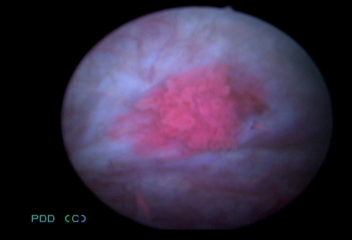
Modality: BLC
Class: Malignant
Subclass: LowGradePapillary
Lesion: L1
Stage: Ta
Morphology: Papillary
Bladder cancer association: Yes
Annotated structures: Tumor